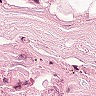
Metastatic tissue present: no